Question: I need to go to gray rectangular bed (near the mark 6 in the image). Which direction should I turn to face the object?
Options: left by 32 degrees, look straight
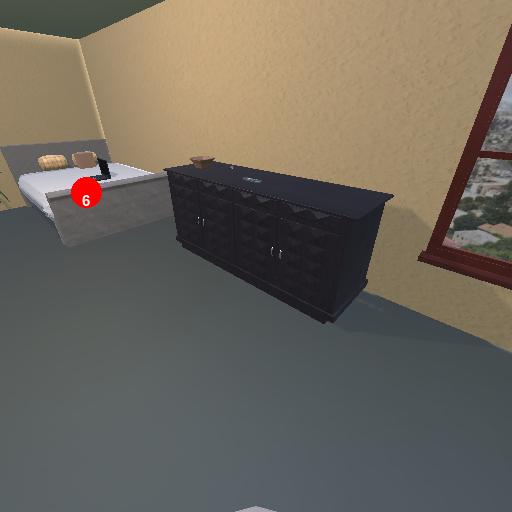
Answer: left by 32 degrees